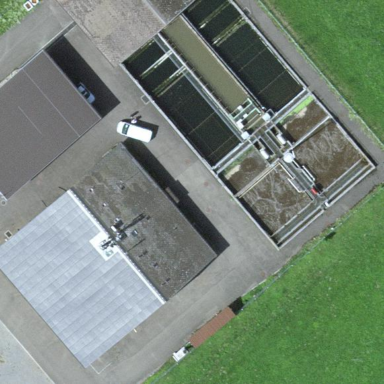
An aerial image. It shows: Wastewater plant.